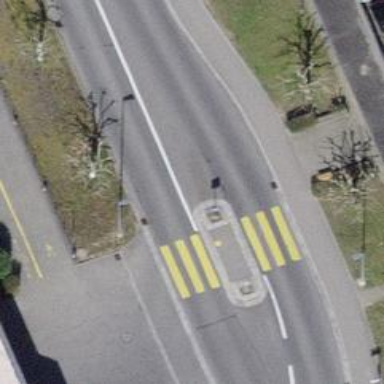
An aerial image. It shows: Zebra crossing with uncontrolled intersection and pedestrian island.